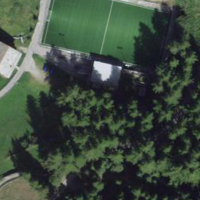
EUNIS habitat code: 41
Species observed at this site:
Erebia euryale
Euphorbia cyparissias
Berberis vulgaris
Opisthograptis luteolata
Aglais urticae
Alchemilla alpina
Erynnis tages
Erebia alberganus
Dactylorhiza maculata
Cyaniris semiargus
Macaria liturata
Lasiommata maera
Mompha raschkiella
Papilio machaon
Saxifraga cuneifolia
Leptidea sinapis
Cupido minimus
Polyommatus icarus
Callophrys rubi
Thymelicus sylvestris
Delichon urbicum